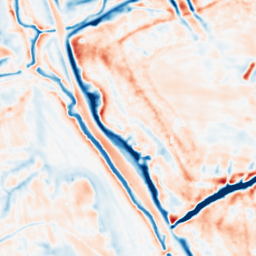
Category: multiscale
Decomposition family: dog_multiscale
Decomposition parameters: sigma_ratio: 1.4
n_scales: 5
base_sigma: 1
Upsampling method: cubic_catmull_rom
Upsampling parameters: scale: 2
Upsampling scale: 2